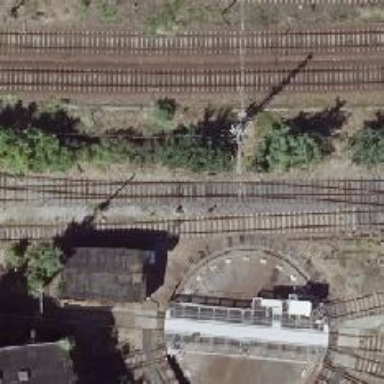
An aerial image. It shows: Railway signal.